Question: ## The Mission: Apply a generic template to chart series.
'''
<Chart BackColor="211, 223, 240" Width="250" Height="100" BackGradientStyle="TopBottom" BackSecondaryColor="Blue" BorderColor="26, 59, 105" BorderWidth="2">
<Series>
<series _Template_="All" Color="Black" BorderColor="180, 26, 59, 105">
</series>
</Series>
</Chart>
'''
The styles applied to "Chart" work just fine. However, nothing applied to the Series template works; it merely contains the default styling.
'''
private FileContentResult ImageCall(string config)
{
System.Web.UI.DataVisualization.Charting.Chart chart = new System.Web.UI.DataVisualization.Charting.Chart();
if (config.Length > 0)
{
chart.Serializer.IsTemplateMode = true;
chart.Serializer.IsResetWhenLoading = false;
chart.Serializer.SerializableContent = "*.*";
chart.Serializer.Load(config);
}
Series s2 = new Series("Series1");
s2.ChartArea = "Area1";
s2.ChartType = SeriesChartType.Column;
s2.Points.Add(new DataPoint
{
AxisLabel = "Value1",
YValues = new double[] { 1 }
});
s2.Points.Add(new DataPoint
{
AxisLabel = "Value2",
YValues = new double[] { 2 }
});
chart.Series.Add(s2);
ChartArea ca1 = new ChartArea("Area1");
chart.ChartAreas.Add(ca1);
using (var ms = new MemoryStream())
{
chart.SaveImage(ms, ChartImageFormat.Png);
ms.Seek(0, SeekOrigin.Begin);
return File(ms.ToArray(), "image/png", "mychart.png");
}
}
'''
Here's what it looks like (crappy, I know... it's merely illustrative):

Note that the bars are unstyled while the chart seems to style just fine.
The documentation regarding built-in .NET charting is woefully thin. Can anyone help me get my generic templates to work? There's a big green check mark in it for you!
I'm probably missing something obvious. Thanks!
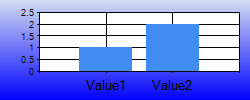
Answer: So the fix, like I thought, was simple. Let the world know that templates can only be applied to object on the chart . You cannot pre-set the styles then add the series, you need to add the series then set the style.
Here's the updated code:
'''
private FileContentResult ImageCall(string config)
{
System.Web.UI.DataVisualization.Charting.Chart chart = new System.Web.UI.DataVisualization.Charting.Chart();
Series s2 = new Series("Series1");
s2.ChartArea = "Area1";
s2.ChartType = SeriesChartType.Column;
s2.Points.Add(new DataPoint
{
AxisLabel = "Value1",
YValues = new double[] { 1 }
});
s2.Points.Add(new DataPoint
{
AxisLabel = "Value2",
YValues = new double[] { 2 }
});
chart.Series.Add(s2);
ChartArea ca1 = new ChartArea("Area1");
chart.ChartAreas.Add(ca1);
//REPOSITIONED
if (config.Length > 0)
{
chart.Serializer.IsTemplateMode = true;
chart.Serializer.IsResetWhenLoading = false;
chart.Serializer.SerializableContent = "*.*";
chart.Serializer.Load(config);
}
using (var ms = new MemoryStream())
{
chart.SaveImage(ms, ChartImageFormat.Png);
ms.Seek(0, SeekOrigin.Begin);
return File(ms.ToArray(), "image/png", "mychart.png");
}
}
'''